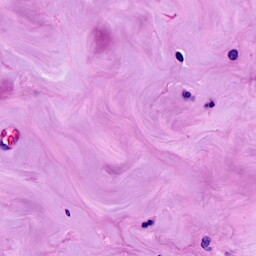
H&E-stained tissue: Breast